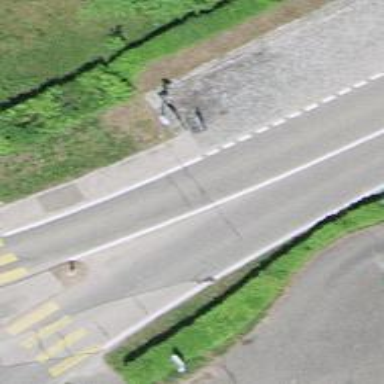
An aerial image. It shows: Public transport stop position.